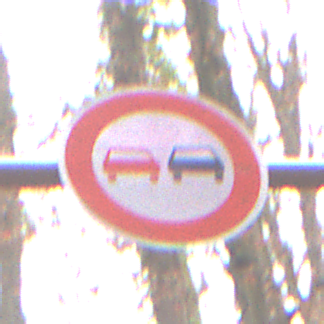
Verkehrszeichen: Ueberholverbot
Umgebung: Outdoor, Nature
Tageszeit: Midday
Wetter: Overcast
Licht: Natural
Jahreszeit: Autumn
Kontrast: LowContrast